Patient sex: F
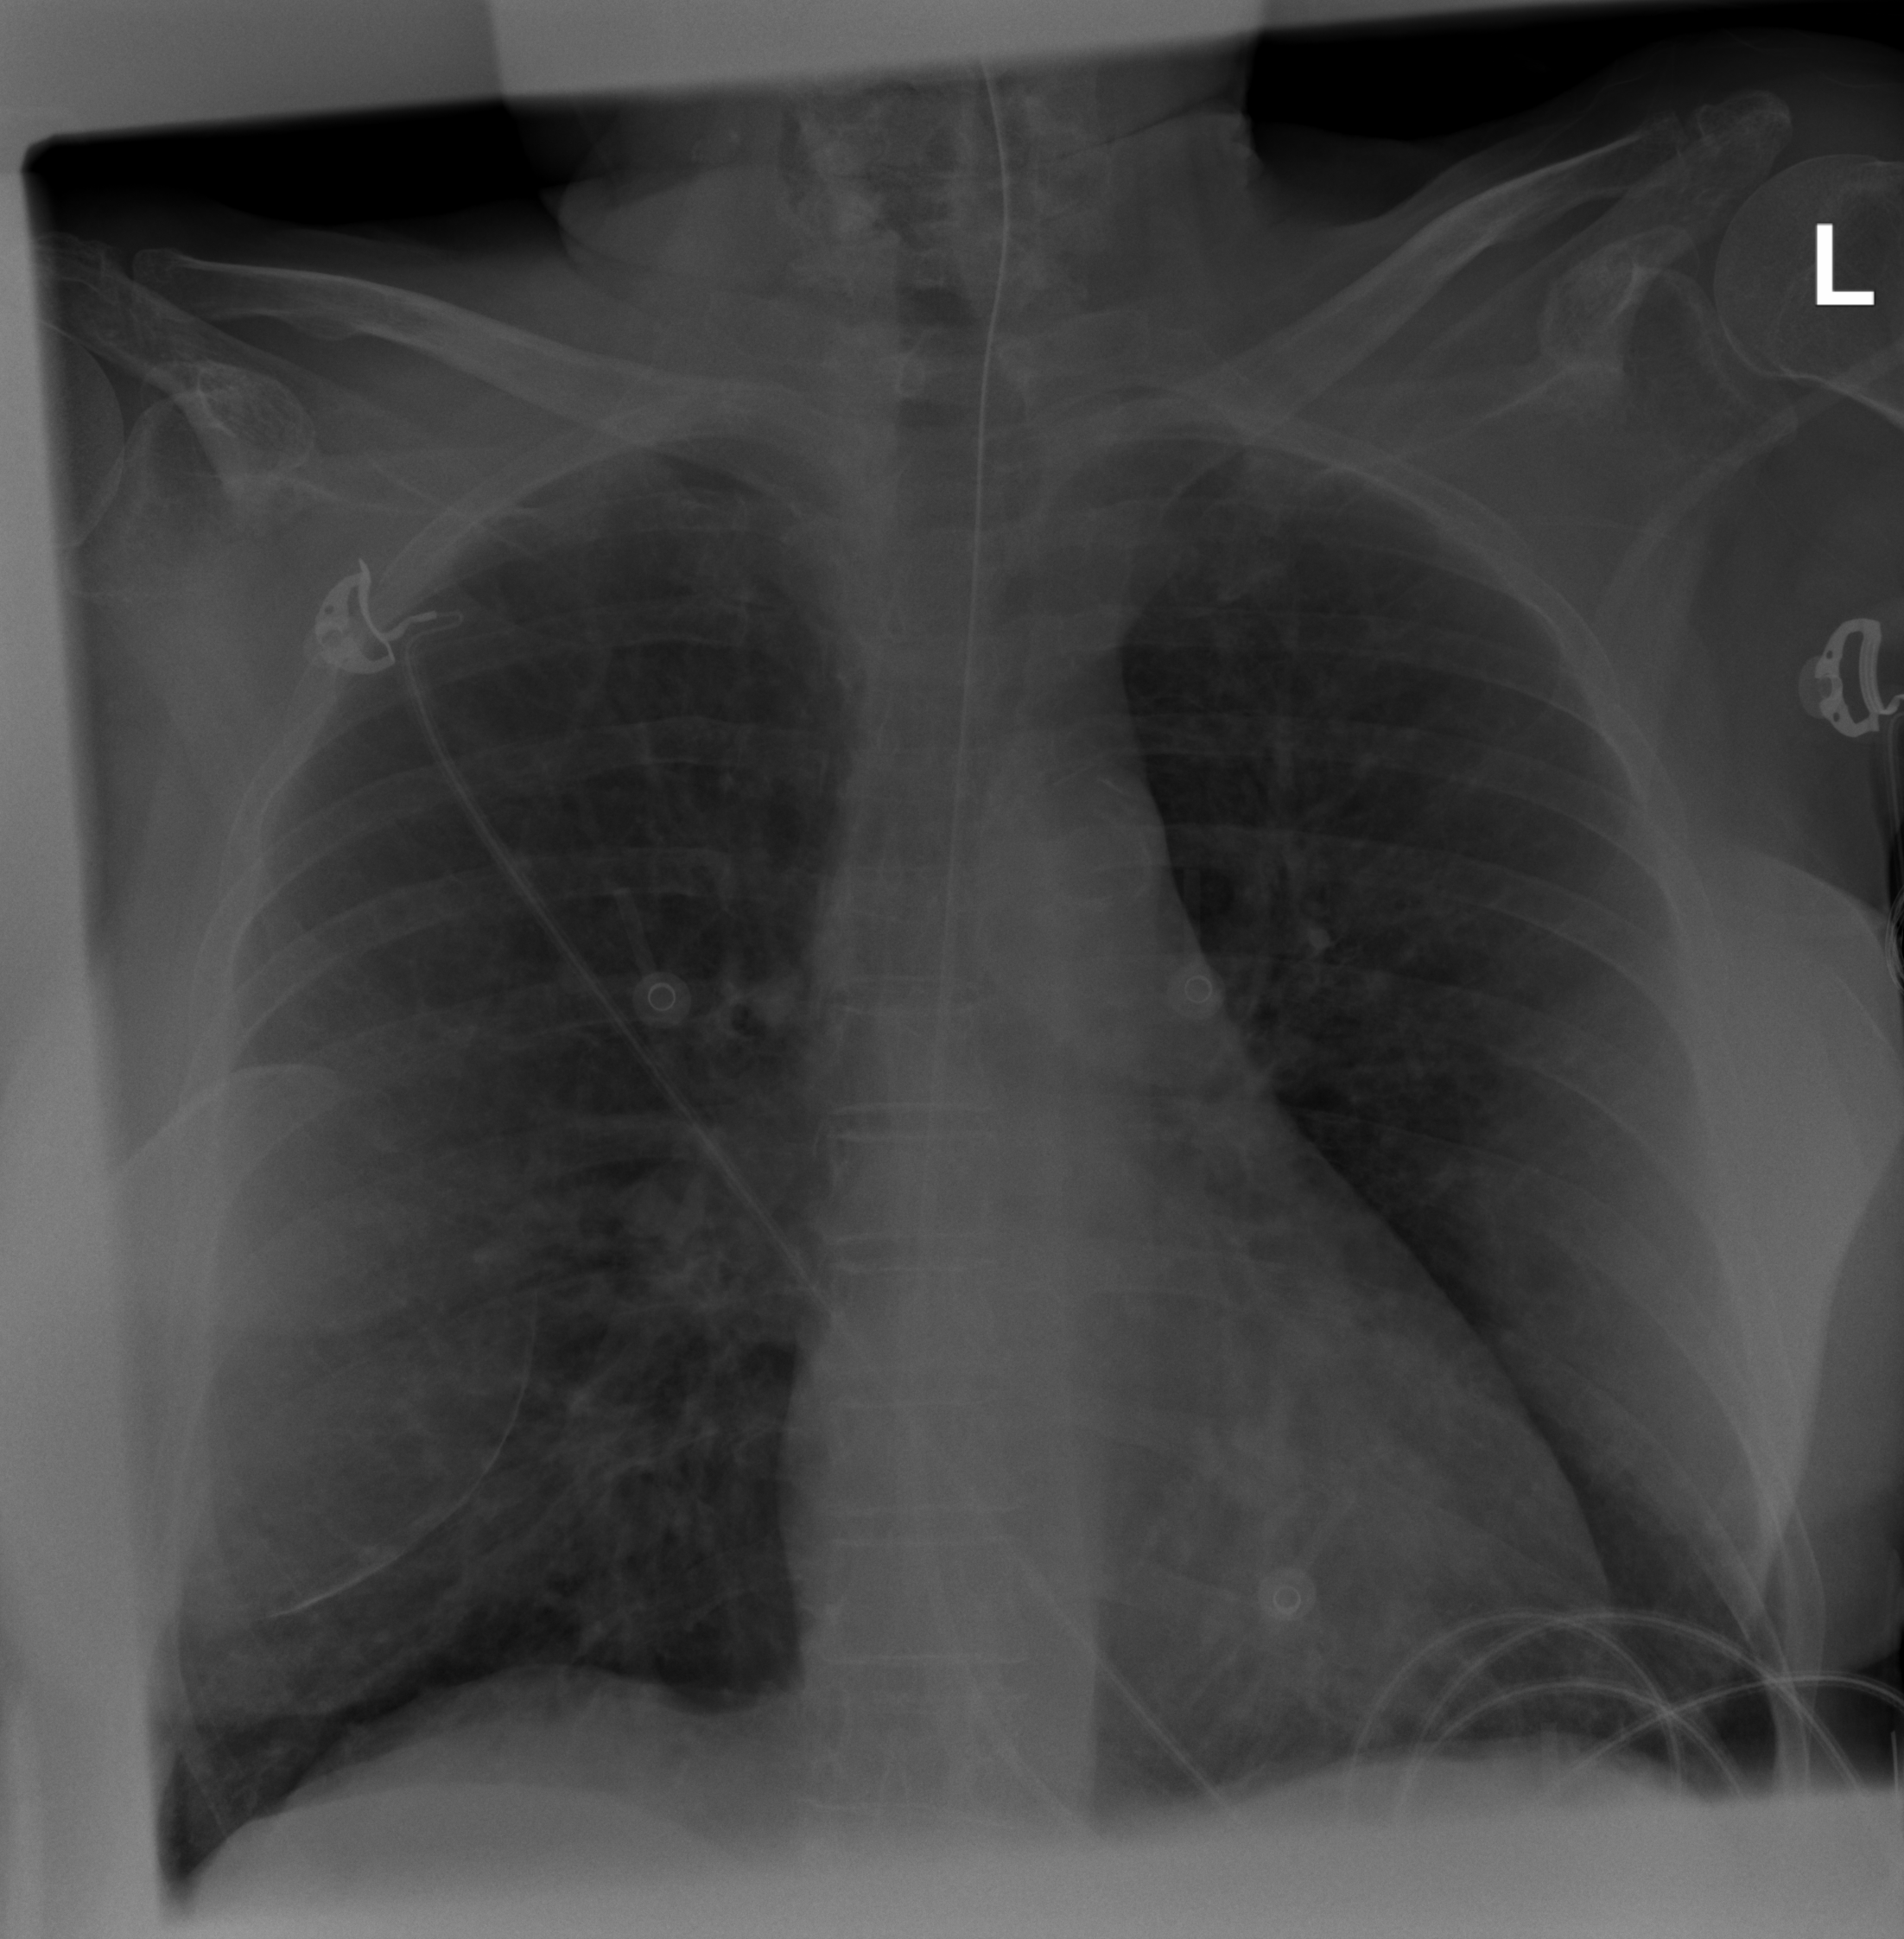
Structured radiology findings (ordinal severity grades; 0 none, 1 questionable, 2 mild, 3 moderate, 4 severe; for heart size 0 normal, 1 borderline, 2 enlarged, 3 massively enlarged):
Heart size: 0
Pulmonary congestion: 2
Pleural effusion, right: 0
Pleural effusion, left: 0
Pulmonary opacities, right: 0
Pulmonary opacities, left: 0
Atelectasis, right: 0
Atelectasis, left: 2